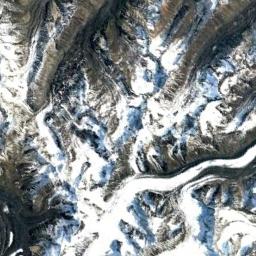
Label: snowberg